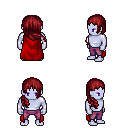
a pixel art fantasy rpg character, male body template, dark elf, purple skin, red cape, magenta pants, brunette right-swept hairstyle, four views (front, back, left, right), 2x2 character sprite sheet, small pixel art, hard edges, no anti-aliasing